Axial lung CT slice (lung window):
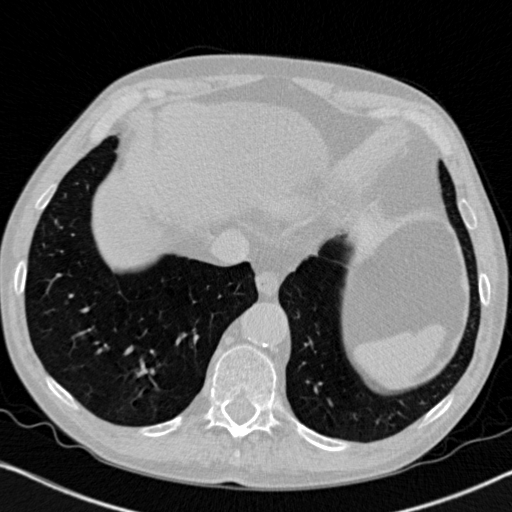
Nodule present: no